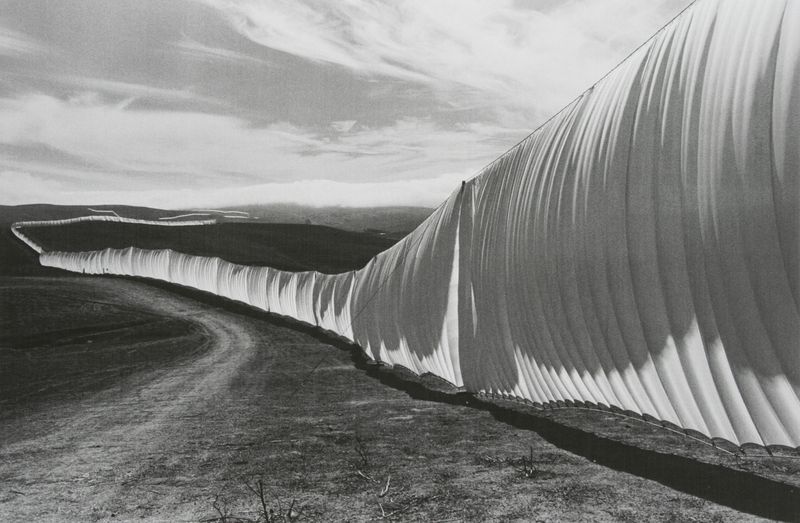
Titel: Running Fence, Projekt für Sonoma und Marin Counties, Kalifornien
Standort: Sonoma und Marin Counties, Kaliforni
Institution: Running Fence
Schlagwörter: himmel, schatten, weiß, wolken, landschaft, grau, hell, licht, schwarz, gras, weg, ebene, feld, ferne, gräser, halme, weite, sträucher, wellen, amerika, foto, fotografie, photographie, schwarzweiß, leinwand, photo, installation, schlauch, verpackung, verpackt, hülle, christo